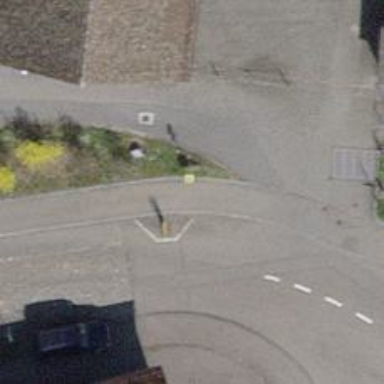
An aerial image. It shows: Post box is visible.